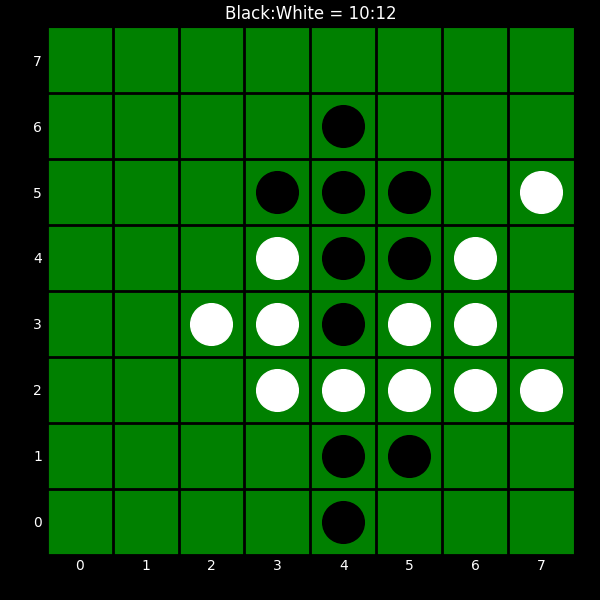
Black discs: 10
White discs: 12